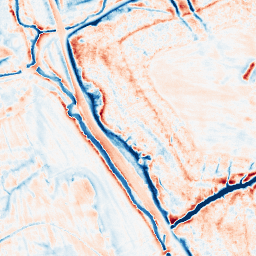
Category: edge_preserving
Decomposition family: anisotropic_diffusion
Decomposition parameters: iterations: 50
kappa: 50
gamma: 0.15
Upsampling method: lanczos
Upsampling parameters: scale: 2
Upsampling scale: 2